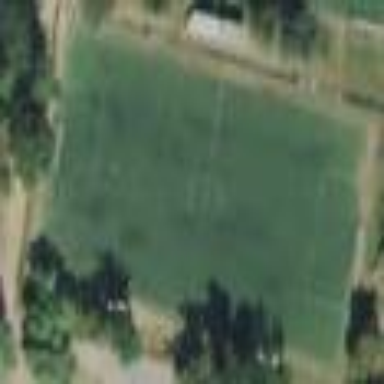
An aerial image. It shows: Soccer pitch for outdoor sports and leisure activities.